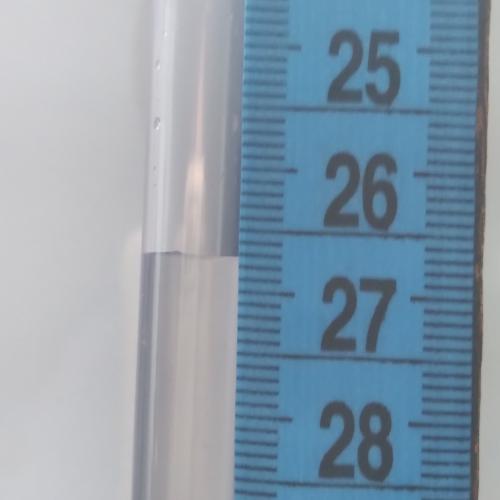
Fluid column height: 26.7 cm